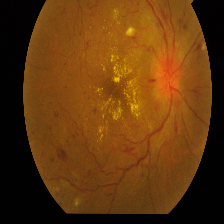
Diabetic retinopathy grade: Proliferative DR